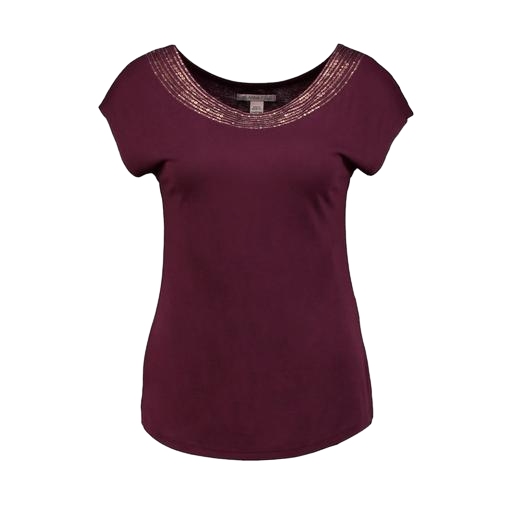
purple printed lace-yoke t-shirt only macy, purple swing t-shirt only macy, lace-yoke t-shirt, white background